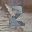
Label: 2